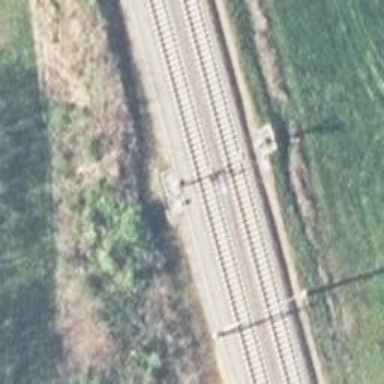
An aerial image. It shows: Railway signal with block marker for train protection.